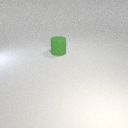
large green rubber cylinder